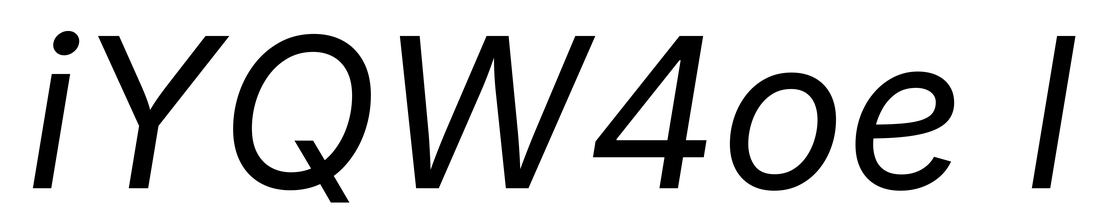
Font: Inter-Italic_Italic